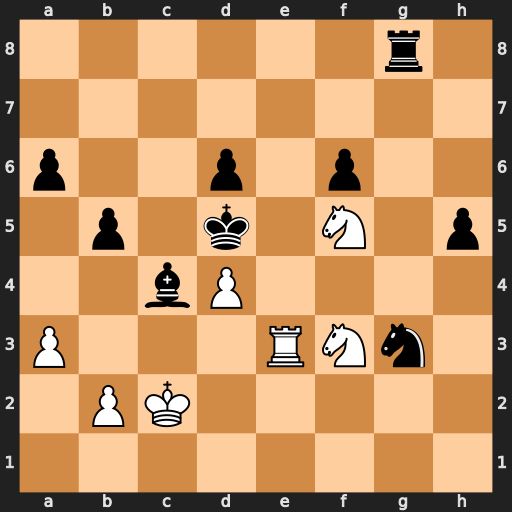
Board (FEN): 6r1/8/p2p1p2/1p1k1N1p/2bP4/P3RNn1/1PK5/8
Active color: w
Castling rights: -
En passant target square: -
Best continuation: Ne7#